Question: A VGA monitor programming involves writing 16-bit values to certain memory locations for getting a character printed on the screen. This is how the different bits in this 16-bit values translate into the character being printed on the screen :

I used enums to represent different background/foreground colors :
'''
typedef enum
{
eBlack ,
eBlue ,
eGreen ,
eCyan,
eRed,
eMagenta,
eBrown,
eLightGrey,
eDarkGrey,
eLightBlue,
eLightGreen,
eLightCyan,
eLightRed,
eLightMagenta,
eLightBrown,
eWhite
} textColor ;
'''
I wrote this function to create this 16-bit value based on three things, character user wants to print, foreground and background color he wants :
On my platform, int 32 bit, unsigned short 16 bit, char 8 bit
'''
void printCharacterOnScreen ( char c , textColor bgColor, textColor fgColor )
{
unsigned char higherByte = ( bgColor << 4 ) | (fgColor ) ;
unsigned char lowerByte = c ;
unsigned short higherByteAs16bitValue = higherByte & 0 ;
higherByteAs16bitValue = higherByteAs16bitValue << 8 ;
unsigned short lowerByteAs16bitValue = lowerByte & 0 ;
unsigned short complete16bitValue = higherByteAs16bitValue & lowerByteAs16bitValue ;
// Then write this value at the special address for VGA devices.
}
'''
Is the code correct and is it the write way to create such a value ? Is there some standard way to do this kind of operation ?
Will my approach be platform independent ? Any other comments on the code ?
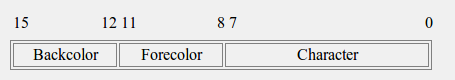
Answer: It is very close - but the line
'''
unsigned short lowerByteAs16bitValue = lowerByte & 0 ;
'''
will clear the lower byte. You probably want
'''
unsigned short lowerByteAs16bitValue = lowerByte;
'''
You don't really need the 'lowerByte', and could use 'c' directly - but your code is more readable.
Next problem:
'''
unsigned short complete16bitValue = higherByteAs16bitValue & lowerByteAs16bitValue ;
'''
Again, you are using the '&' operator. I think you mean to use '|' (OR) as you did a few lines earlier.
While this now looks "portable", you still need to be careful when writing to the hardware since low-endian and high-endian platforms may switch the byte around - so while your code works up to the point of returning the correct 16 bit word, you may need to pay attention to how that word gets written to the VGA card. That's the line you had commented out... but it is critically important!